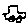
Label: car